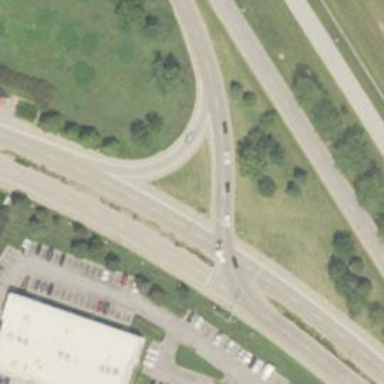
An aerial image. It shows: Trunk link highway.